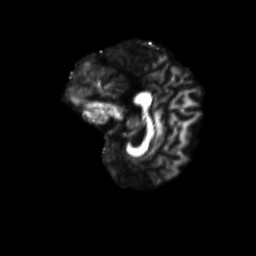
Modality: FA
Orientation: sagittal
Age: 62
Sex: male
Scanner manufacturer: siemens
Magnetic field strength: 3 T
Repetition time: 4.71 s
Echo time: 0.0906 s